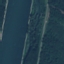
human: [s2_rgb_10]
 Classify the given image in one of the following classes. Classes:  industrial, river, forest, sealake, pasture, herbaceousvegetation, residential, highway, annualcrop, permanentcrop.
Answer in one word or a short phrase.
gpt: River